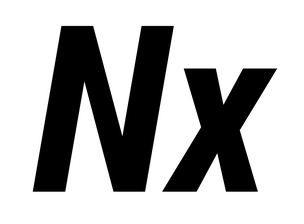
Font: Roboto-Italic_Condensed_Bold_Italic